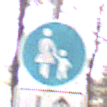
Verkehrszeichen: Gehweg
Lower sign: RichtungsangabeDurchPfeile8
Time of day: Midday
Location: Outdoor (Nature)
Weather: Overcast
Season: NotSpecified
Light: Natural